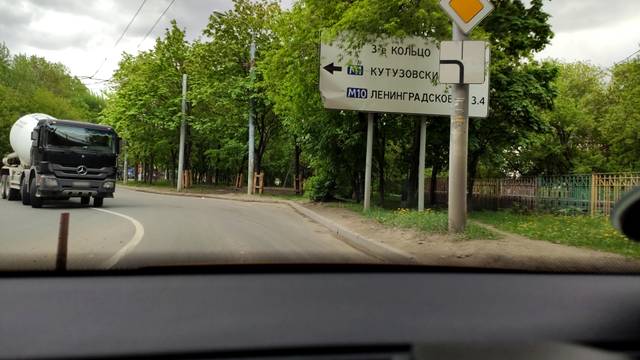
Region: Russia
Coordinates: 55.754, 37.519